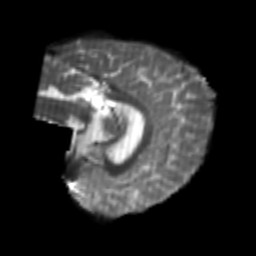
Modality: T2w
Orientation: sagittal
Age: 24
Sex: female
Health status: healthy
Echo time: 0.074 s